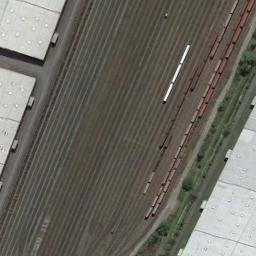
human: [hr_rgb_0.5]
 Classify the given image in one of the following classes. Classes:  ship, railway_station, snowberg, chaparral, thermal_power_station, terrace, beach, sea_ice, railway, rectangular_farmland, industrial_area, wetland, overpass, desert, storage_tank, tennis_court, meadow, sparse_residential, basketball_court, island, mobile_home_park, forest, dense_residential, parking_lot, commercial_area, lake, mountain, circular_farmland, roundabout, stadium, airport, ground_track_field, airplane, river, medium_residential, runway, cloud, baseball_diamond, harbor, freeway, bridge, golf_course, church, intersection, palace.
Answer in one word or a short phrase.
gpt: railway